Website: walmart
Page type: newsletter-management
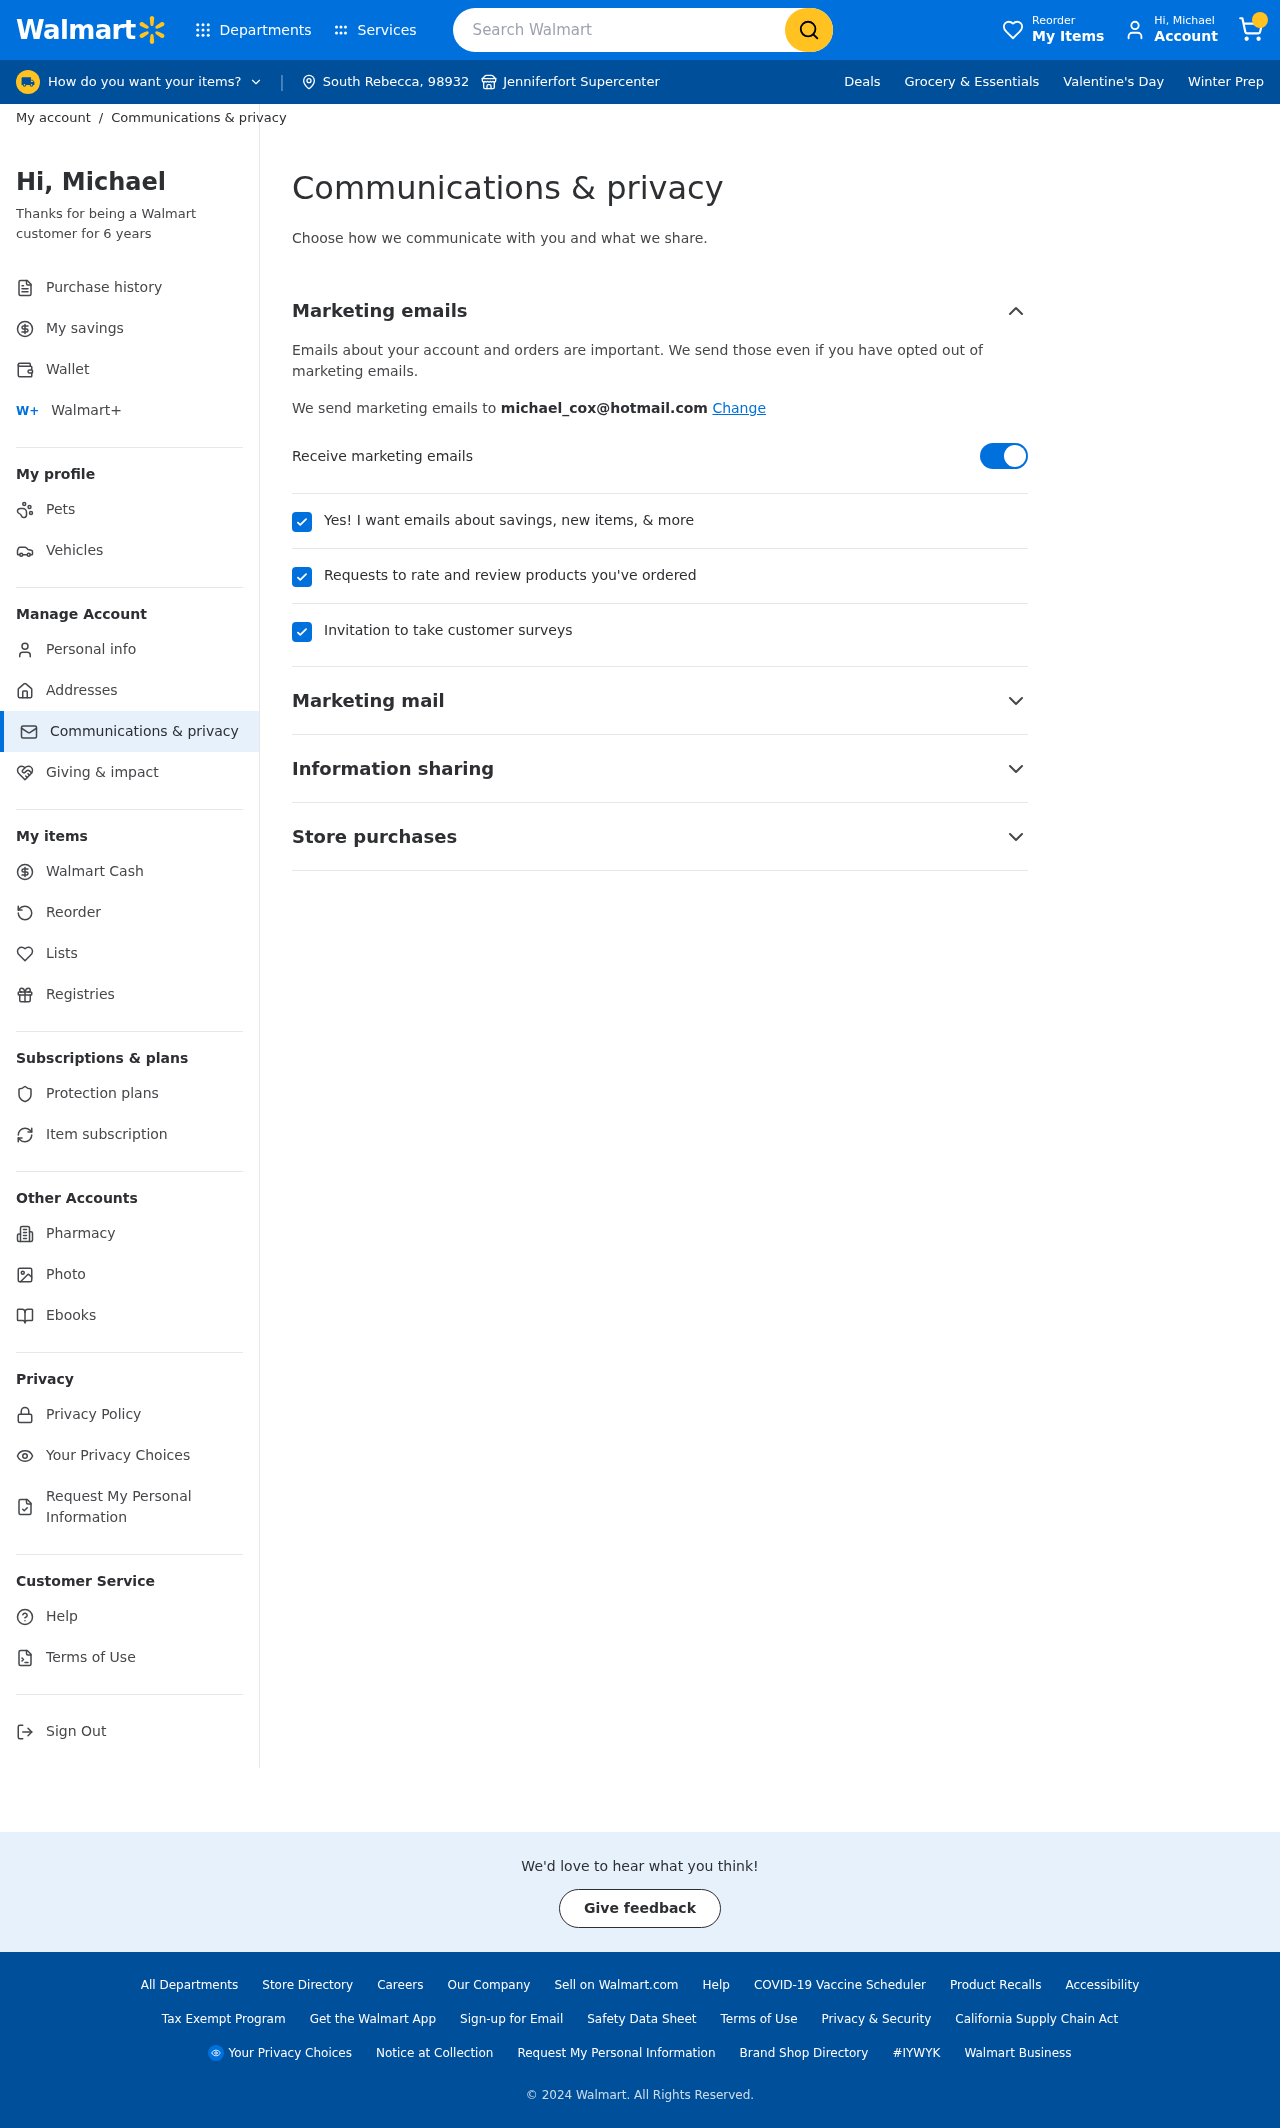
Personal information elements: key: PII_CITY
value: South Rebecca
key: PII_CITY2
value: Jenniferfort
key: PII_EMAIL
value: michael_cox@hotmail.com
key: PII_FIRSTNAME
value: Michael
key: PII_POSTCODE
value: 98932
Search elements: key: HEADER_SEARCH
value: Search Walmart